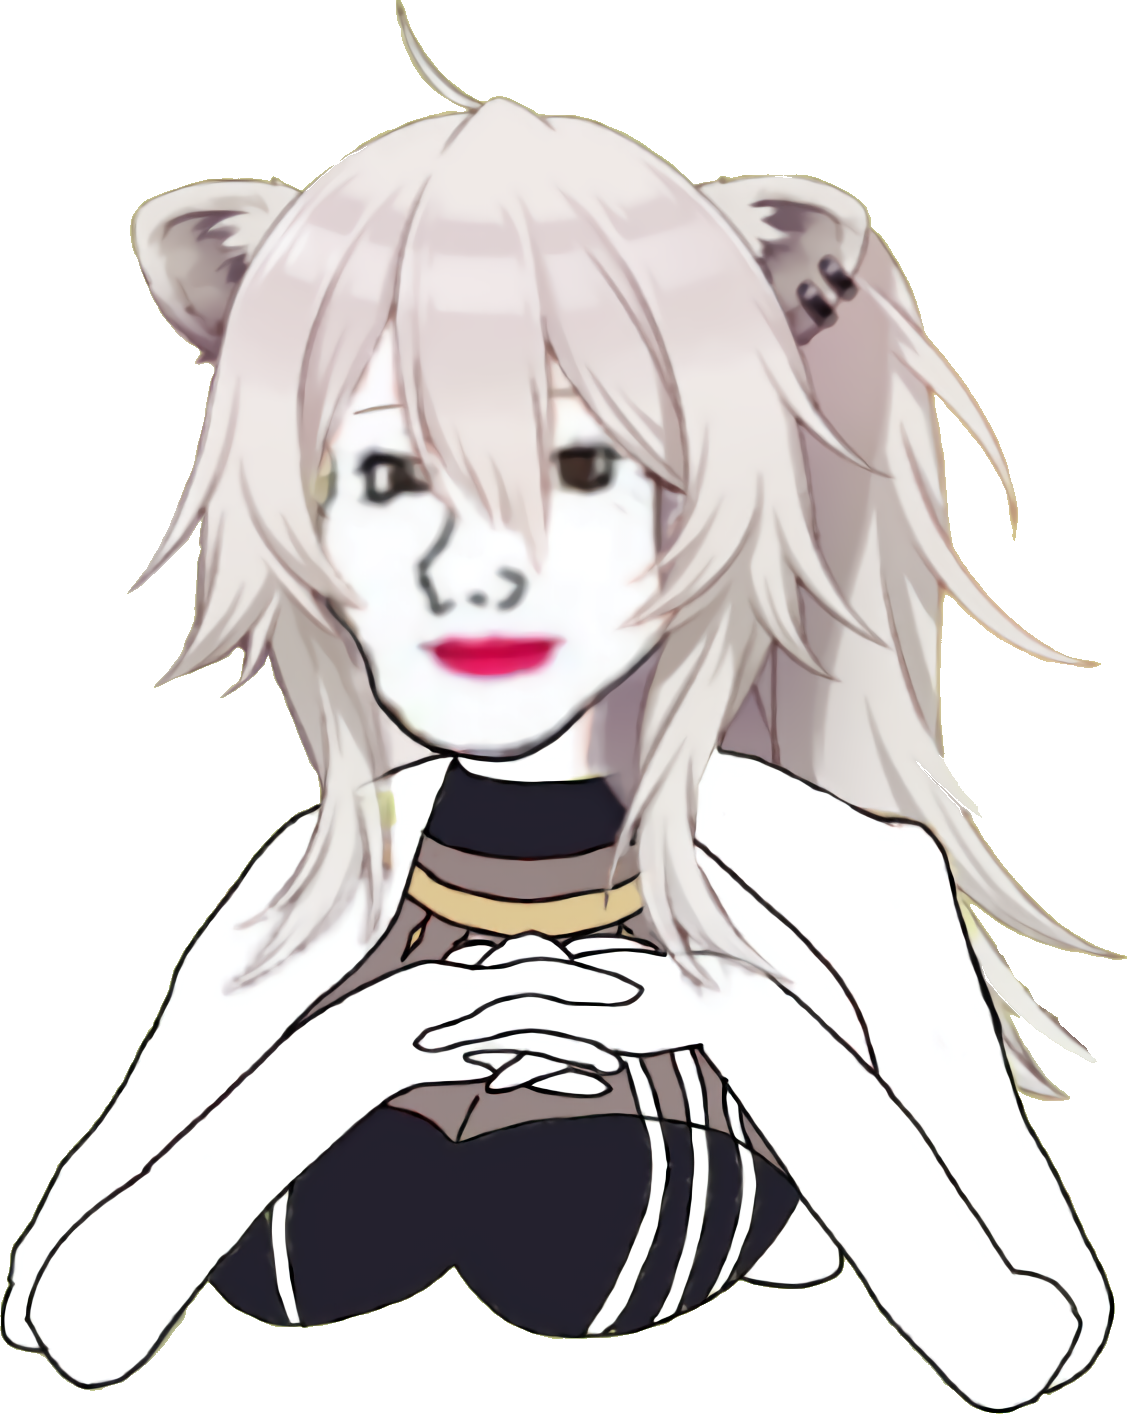
Label: 5_Abusive_Wife